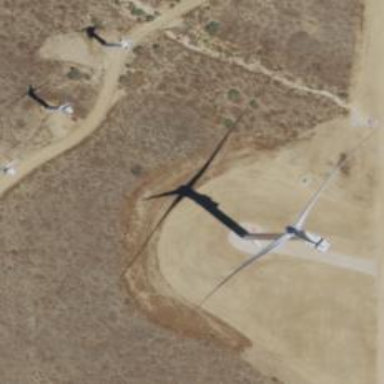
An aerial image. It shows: Wind generator powered by wind turbines of horizontal axis type. It is manufactured by Vestas.